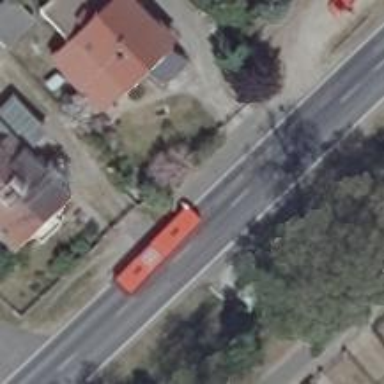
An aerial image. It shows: Public transport stop position.